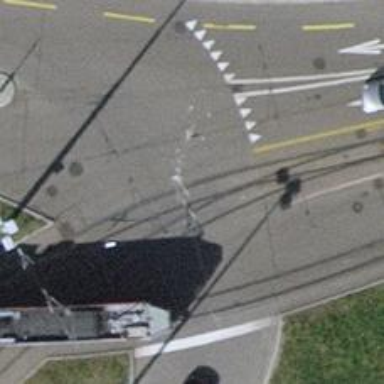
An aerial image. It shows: Tram crossing on the railway.